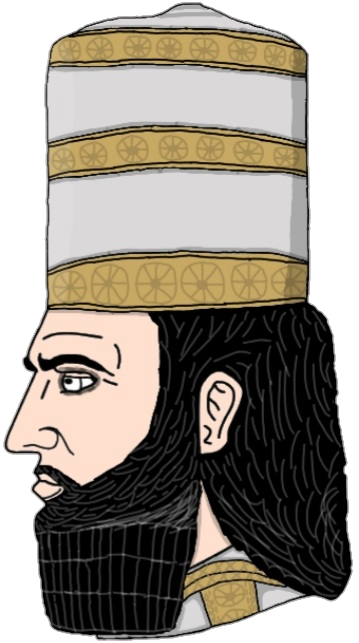
Label: 4_Yes_Chad